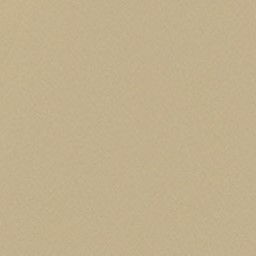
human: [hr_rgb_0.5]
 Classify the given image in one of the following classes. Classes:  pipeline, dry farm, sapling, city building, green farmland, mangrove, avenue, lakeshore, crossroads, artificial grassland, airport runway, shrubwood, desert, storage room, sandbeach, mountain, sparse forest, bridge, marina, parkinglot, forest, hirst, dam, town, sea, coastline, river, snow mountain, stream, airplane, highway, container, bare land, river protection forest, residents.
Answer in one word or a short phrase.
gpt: desert